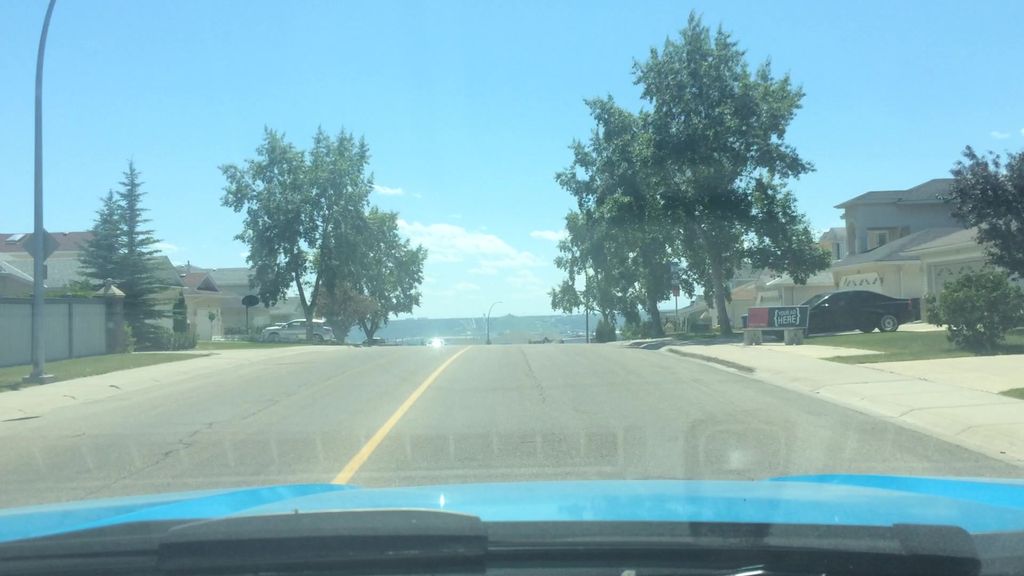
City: calgary